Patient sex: M
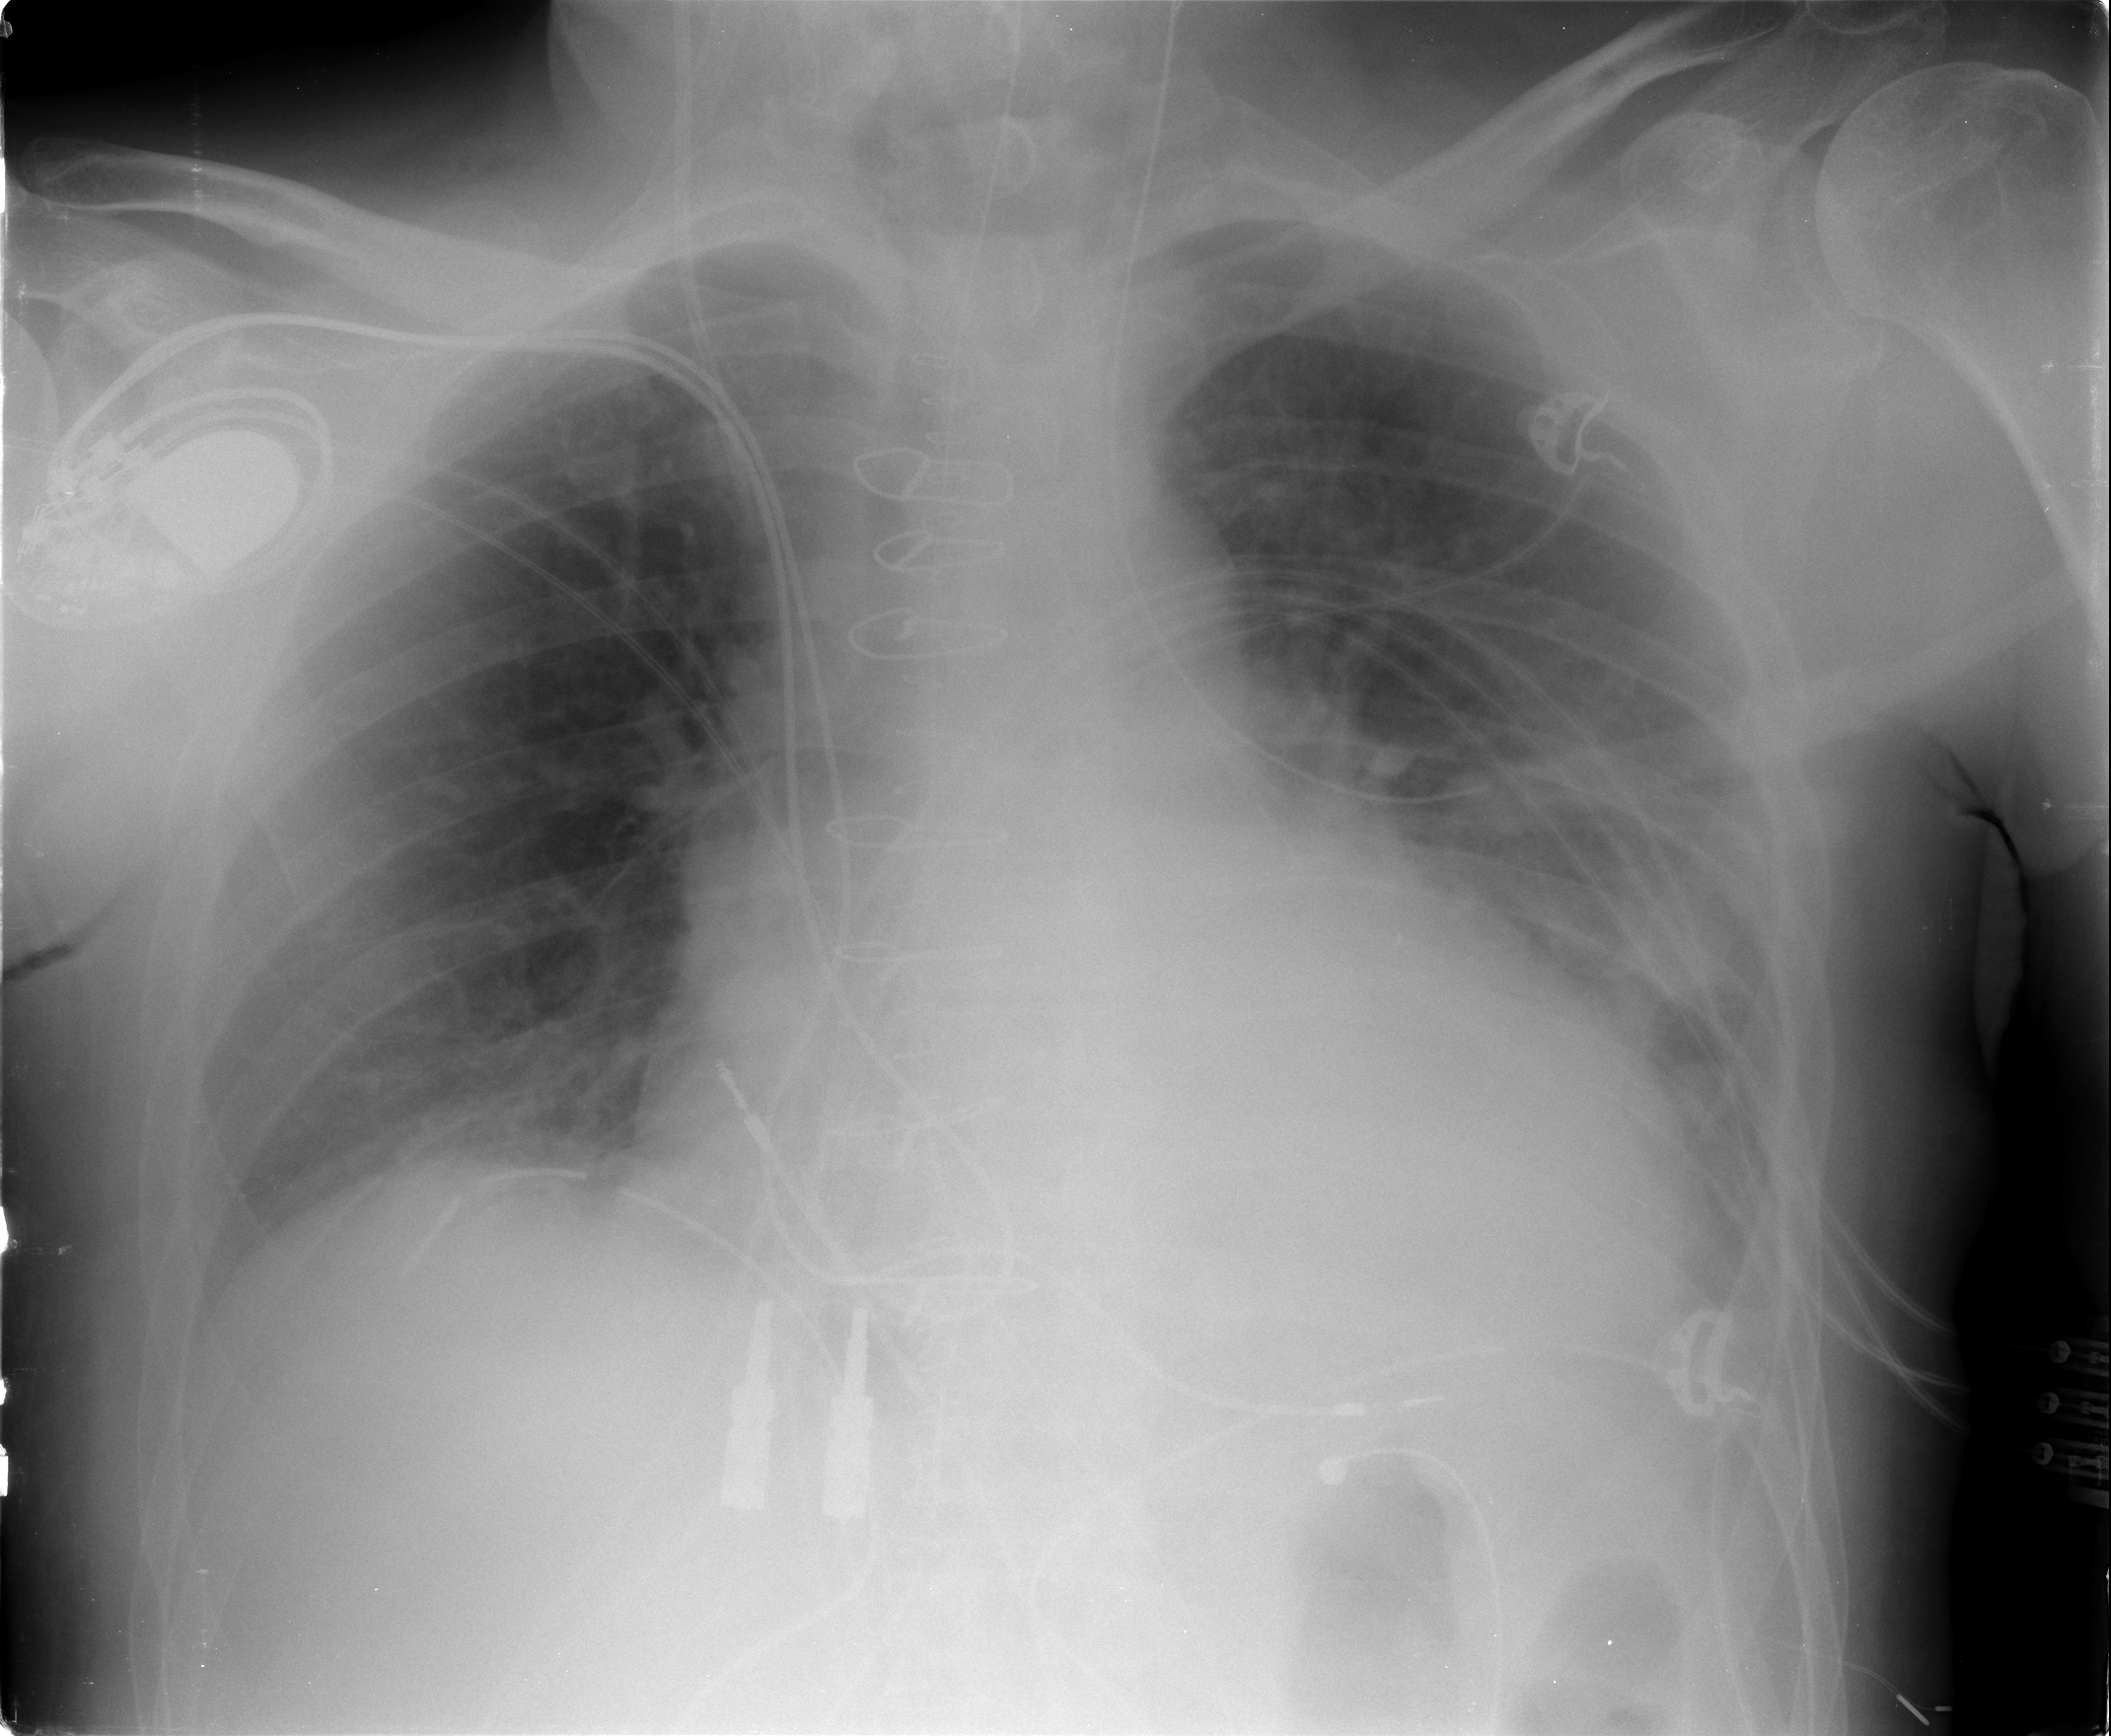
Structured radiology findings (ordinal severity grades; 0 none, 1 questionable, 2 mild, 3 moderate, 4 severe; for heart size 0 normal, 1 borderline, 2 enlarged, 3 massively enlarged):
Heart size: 1
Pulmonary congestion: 2
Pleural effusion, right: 1
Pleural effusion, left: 1
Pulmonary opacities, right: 0
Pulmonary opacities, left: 0
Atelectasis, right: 0
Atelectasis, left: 0